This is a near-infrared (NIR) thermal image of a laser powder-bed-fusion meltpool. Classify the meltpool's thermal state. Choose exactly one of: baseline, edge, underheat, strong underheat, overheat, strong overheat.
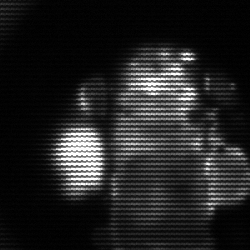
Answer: strong underheat